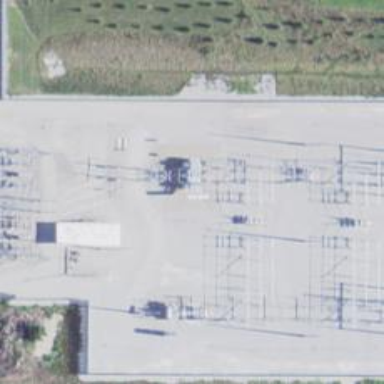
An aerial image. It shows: Switch for power supply.